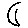
Label: moon